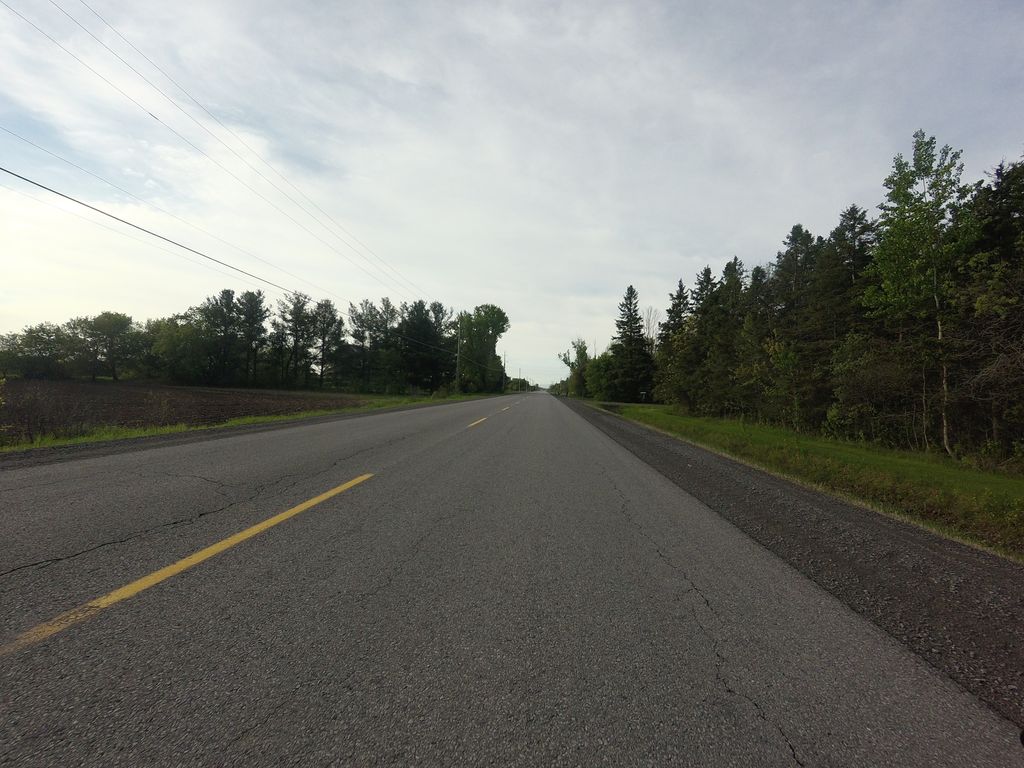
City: ottawa-gatineau